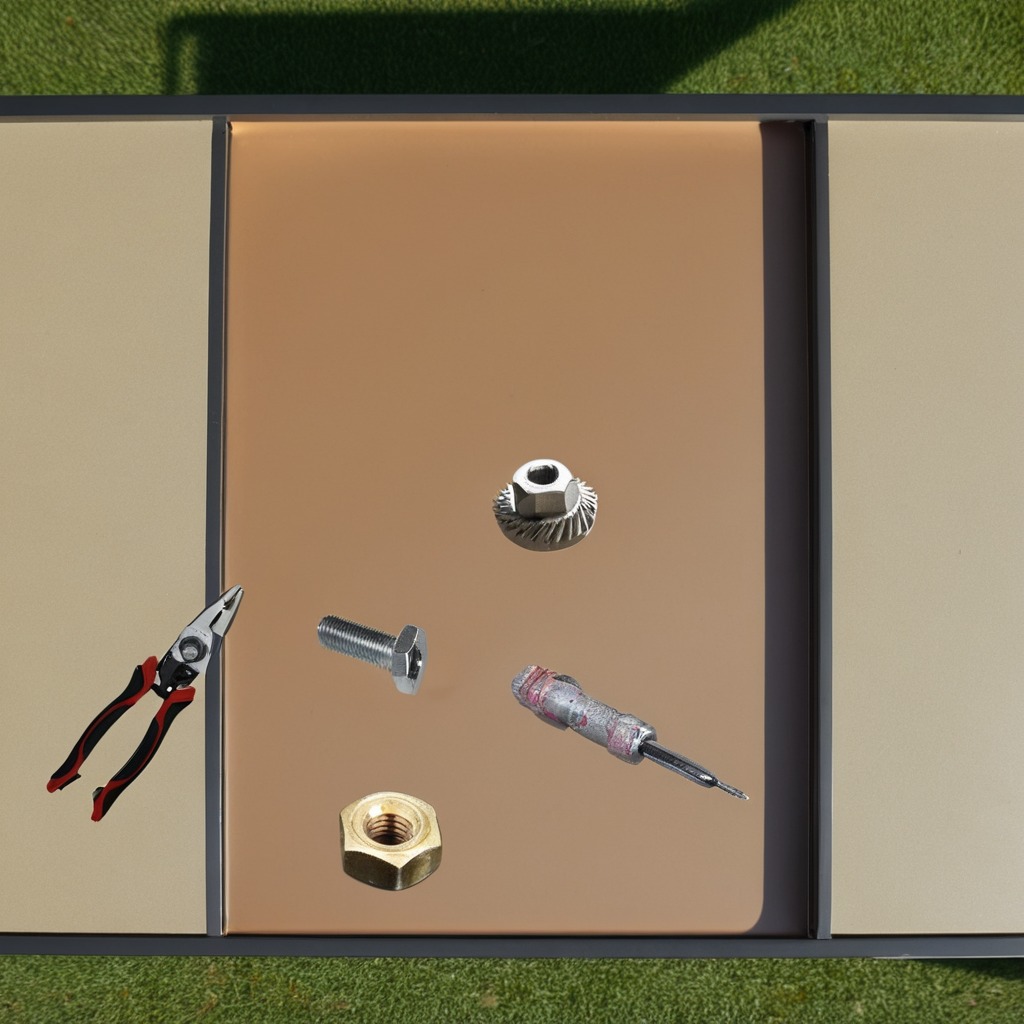
A metal gear with teeth, a metal machine screw, a pair of pliers, a screwdriver, and a metal nut are lying on the textured surface.